Interaction volume radius: 5 \u00c5
Interaction volume height: 35 \u00c5
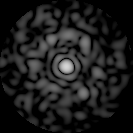
Disorder parameter: 0.8393